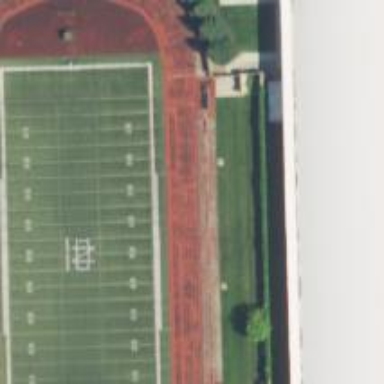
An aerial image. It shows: American football pitch for leisure and sport activities.